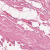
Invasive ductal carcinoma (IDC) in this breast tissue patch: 0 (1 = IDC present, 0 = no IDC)